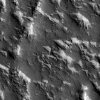
Atmospheric dust classification: not_dusty